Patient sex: M
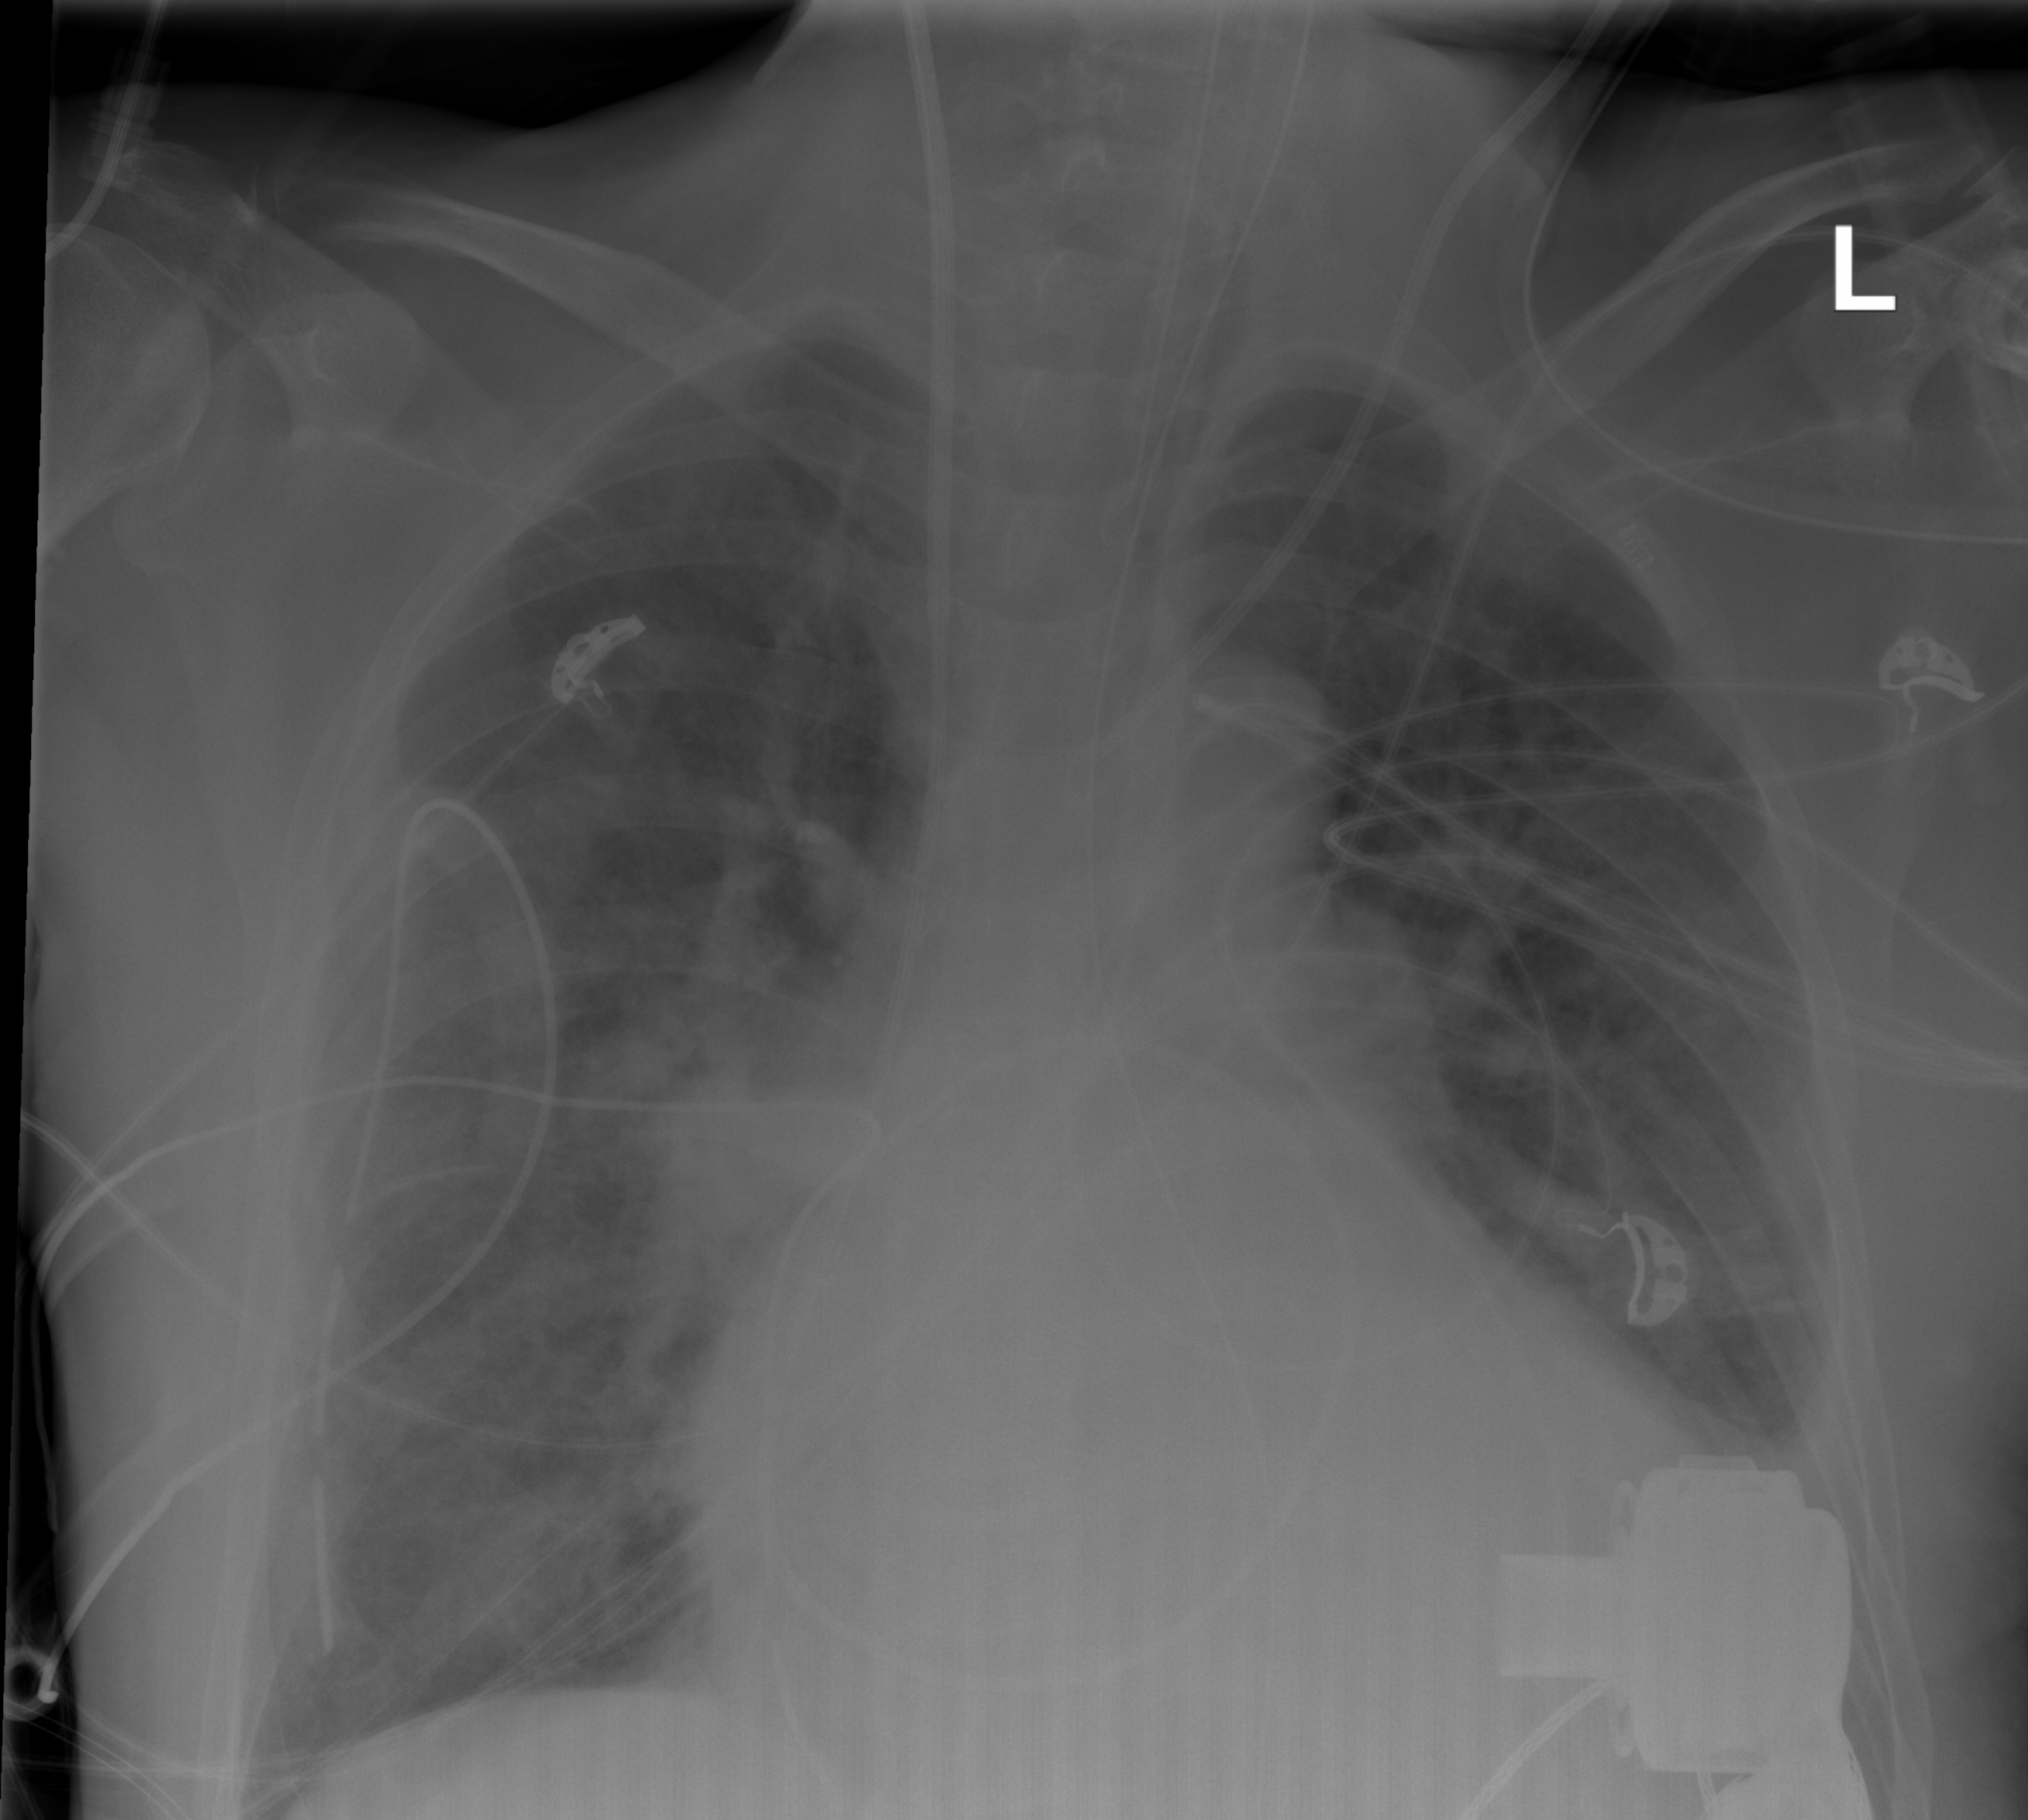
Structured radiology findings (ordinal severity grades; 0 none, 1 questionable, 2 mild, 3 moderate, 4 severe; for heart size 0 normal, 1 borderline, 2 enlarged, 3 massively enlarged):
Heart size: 2
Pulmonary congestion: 0
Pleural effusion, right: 0
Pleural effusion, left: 1
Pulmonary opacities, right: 3
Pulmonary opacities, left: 0
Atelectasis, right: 0
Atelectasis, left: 2